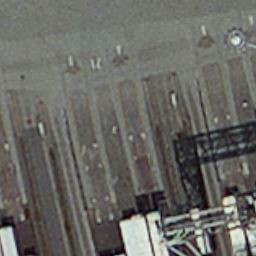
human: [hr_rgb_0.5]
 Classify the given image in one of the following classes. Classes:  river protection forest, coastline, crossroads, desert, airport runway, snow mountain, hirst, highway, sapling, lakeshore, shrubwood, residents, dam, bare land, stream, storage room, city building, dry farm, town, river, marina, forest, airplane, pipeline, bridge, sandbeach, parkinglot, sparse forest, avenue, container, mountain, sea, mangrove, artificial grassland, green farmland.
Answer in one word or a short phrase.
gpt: container